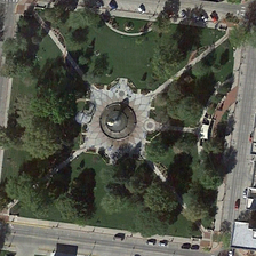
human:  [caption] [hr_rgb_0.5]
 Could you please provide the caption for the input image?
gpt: There are four ways to get in and out of the diagonal.

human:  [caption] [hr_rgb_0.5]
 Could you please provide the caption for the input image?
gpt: These four roads can go in and out of the diagonal.

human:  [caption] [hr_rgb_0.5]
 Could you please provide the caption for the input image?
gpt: One path can pass between diagonal.

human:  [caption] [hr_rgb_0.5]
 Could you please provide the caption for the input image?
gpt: Four roads in and out of the diagonal.

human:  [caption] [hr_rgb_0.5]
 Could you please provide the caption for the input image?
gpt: The fourth Path can pass in and out of the diagonal.